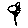
Label: flower